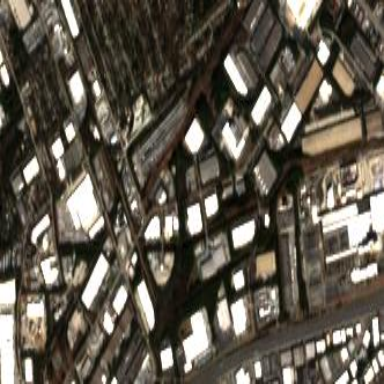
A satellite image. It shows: Industrial area.